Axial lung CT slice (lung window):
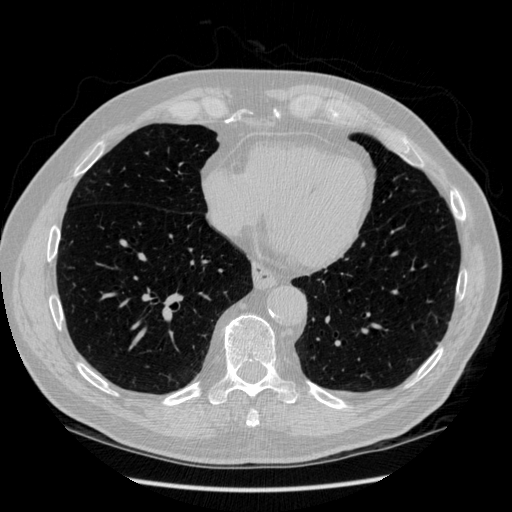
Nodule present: no